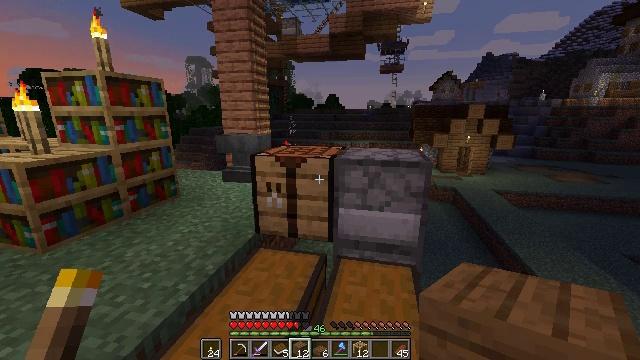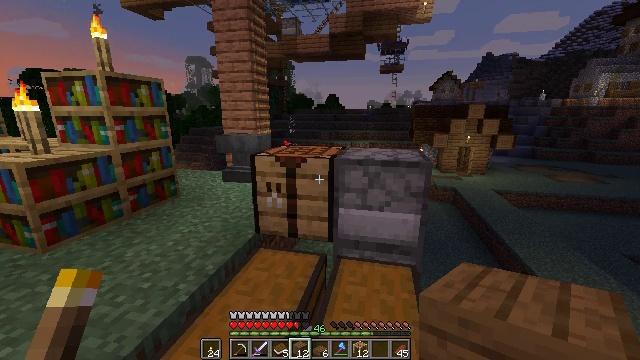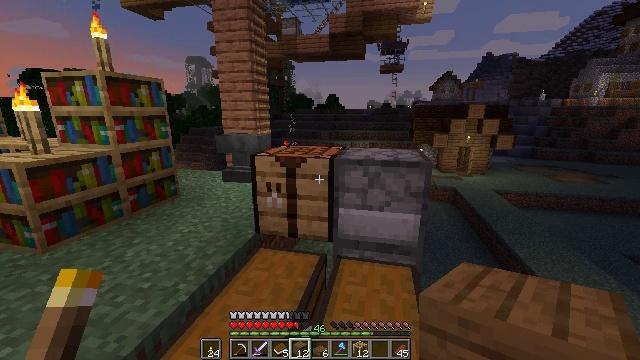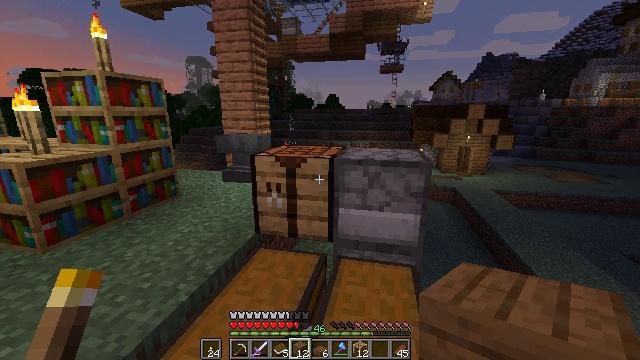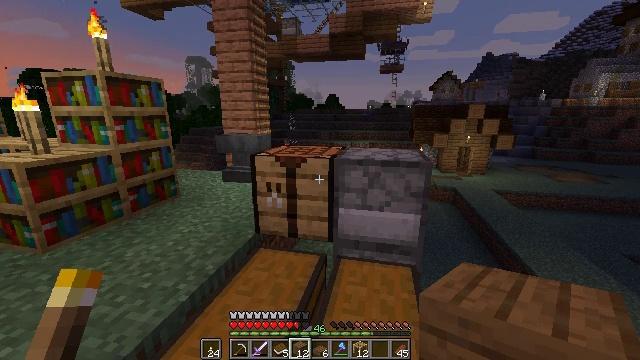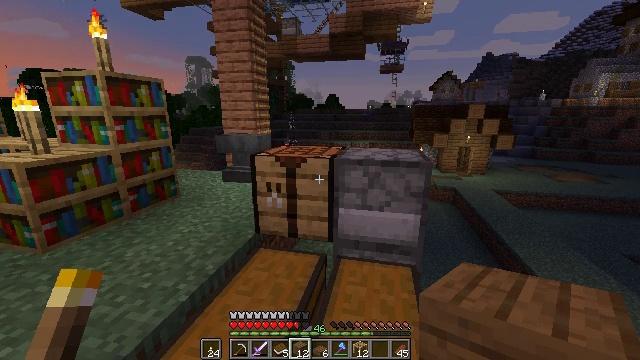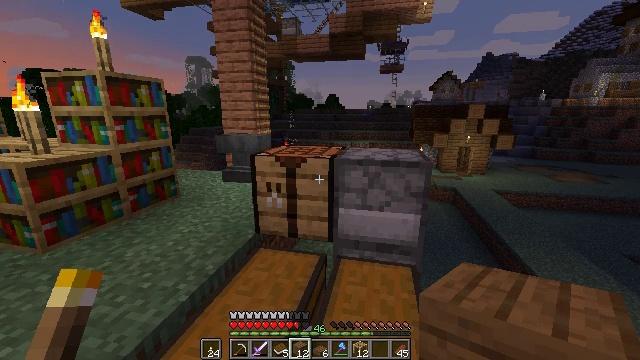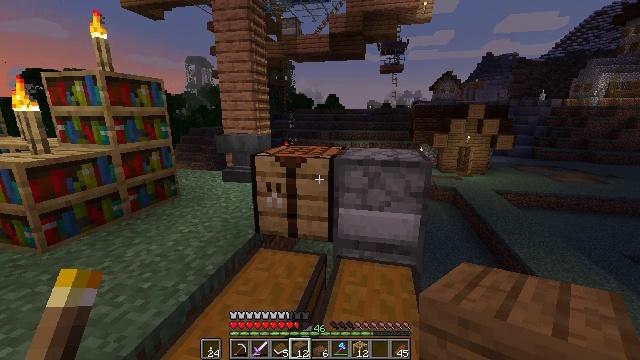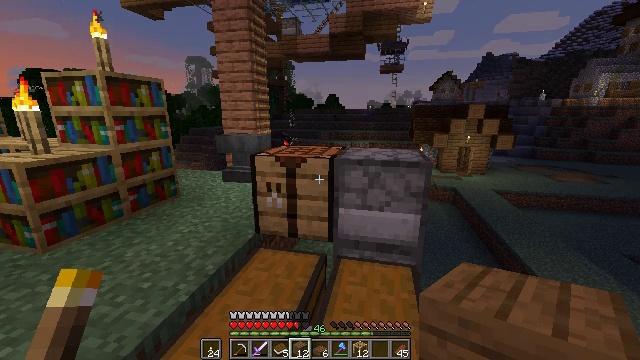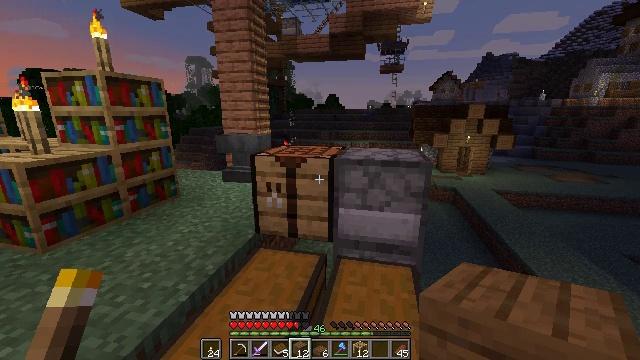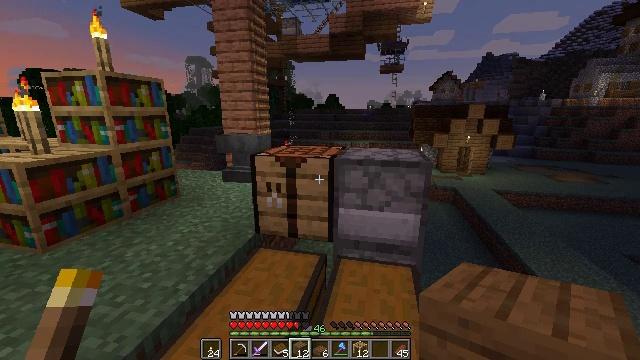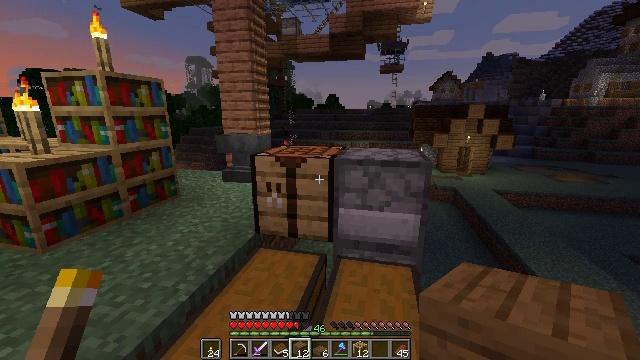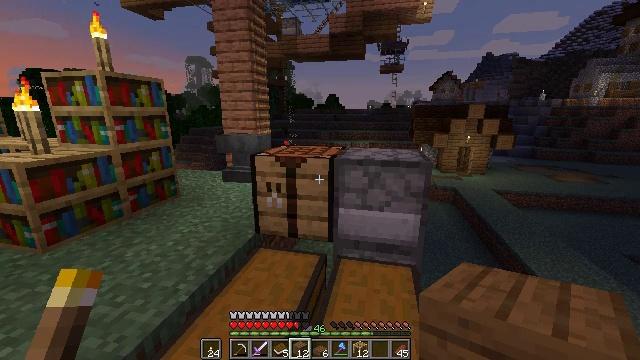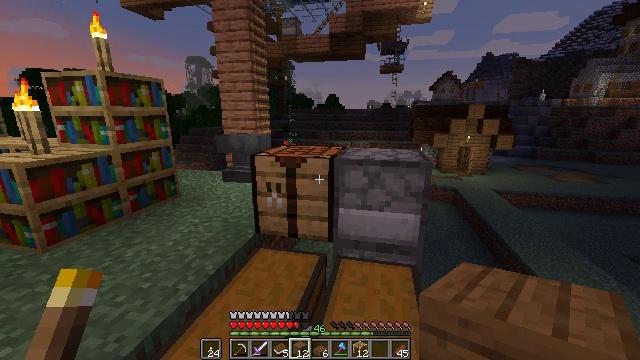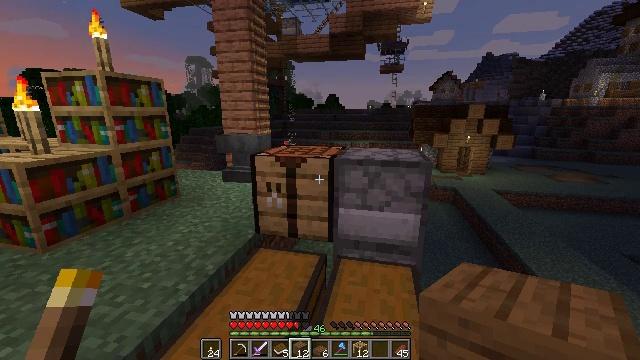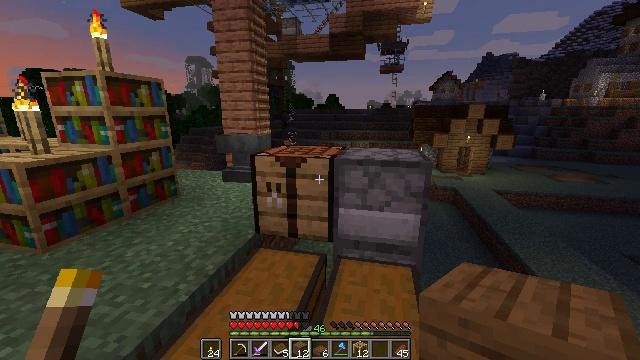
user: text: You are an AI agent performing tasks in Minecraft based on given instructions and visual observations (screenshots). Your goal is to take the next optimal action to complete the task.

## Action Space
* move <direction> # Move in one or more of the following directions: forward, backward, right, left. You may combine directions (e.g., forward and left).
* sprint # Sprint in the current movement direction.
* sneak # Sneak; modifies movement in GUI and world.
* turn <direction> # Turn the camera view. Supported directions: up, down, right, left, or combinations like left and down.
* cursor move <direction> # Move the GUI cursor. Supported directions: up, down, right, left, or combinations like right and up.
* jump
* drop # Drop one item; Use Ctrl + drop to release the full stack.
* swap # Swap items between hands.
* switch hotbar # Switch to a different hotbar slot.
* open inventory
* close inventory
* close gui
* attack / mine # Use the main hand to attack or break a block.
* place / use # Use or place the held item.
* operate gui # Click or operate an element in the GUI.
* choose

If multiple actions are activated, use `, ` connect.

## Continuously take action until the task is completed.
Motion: motion action
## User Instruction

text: Take spruce planks and sticks to craft a spruce fence gate.
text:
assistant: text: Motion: no_op
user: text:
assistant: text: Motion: no_op
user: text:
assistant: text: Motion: no_op
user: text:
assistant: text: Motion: no_op
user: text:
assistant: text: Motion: no_op
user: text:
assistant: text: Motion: no_op
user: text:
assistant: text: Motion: no_op
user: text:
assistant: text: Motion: no_op
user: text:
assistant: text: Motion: no_op
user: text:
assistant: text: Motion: no_op
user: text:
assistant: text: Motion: no_op
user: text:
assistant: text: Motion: no_op
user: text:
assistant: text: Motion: no_op
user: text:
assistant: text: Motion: no_op
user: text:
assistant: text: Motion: no_op
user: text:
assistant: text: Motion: no_op
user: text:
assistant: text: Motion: no_op
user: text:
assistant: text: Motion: no_op
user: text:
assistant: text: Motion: no_op
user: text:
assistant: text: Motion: no_op
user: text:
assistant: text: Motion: no_op
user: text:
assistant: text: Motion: no_op
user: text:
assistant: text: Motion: no_op
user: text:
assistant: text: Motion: no_op
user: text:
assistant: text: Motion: no_op
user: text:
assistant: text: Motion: no_op
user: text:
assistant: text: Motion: no_op
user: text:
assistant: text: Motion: no_op
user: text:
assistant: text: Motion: no_op
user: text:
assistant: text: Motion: no_op